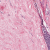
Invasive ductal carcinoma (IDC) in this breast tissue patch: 0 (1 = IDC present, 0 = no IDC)